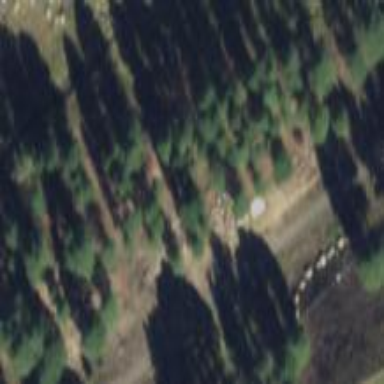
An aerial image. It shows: Evergreen woodland with needle-leaved trees.